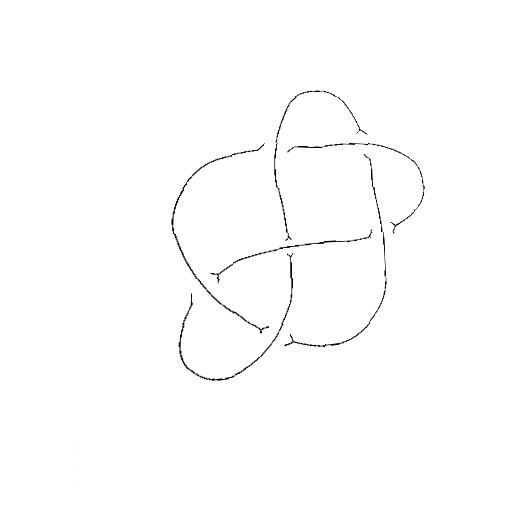
Crossing number: 6